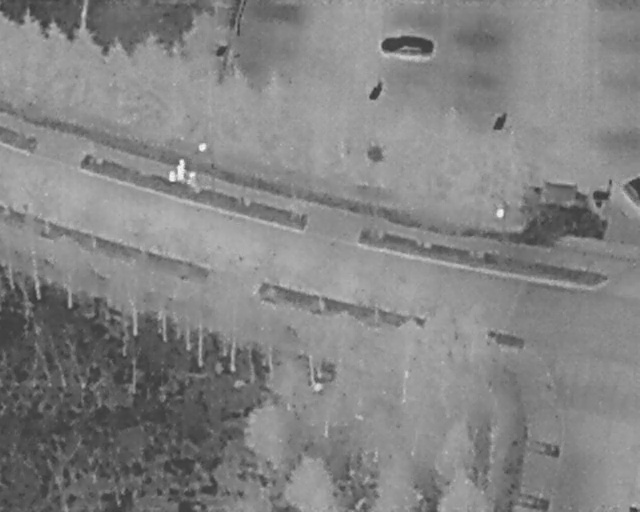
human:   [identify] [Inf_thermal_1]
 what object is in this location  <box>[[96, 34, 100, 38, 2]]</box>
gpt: <ref>1 small car at the right</ref>